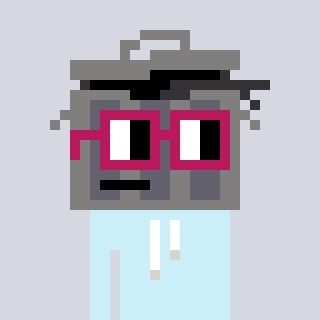
a pixel art character with square dark red glasses, a trashcan-shaped head and a cold-colored body on a cool background